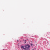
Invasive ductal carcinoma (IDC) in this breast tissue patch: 0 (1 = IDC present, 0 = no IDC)